Interaction volume radius: 10 \u00c5
Interaction volume height: 30 \u00c5
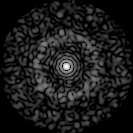
Disorder parameter: 0.8364